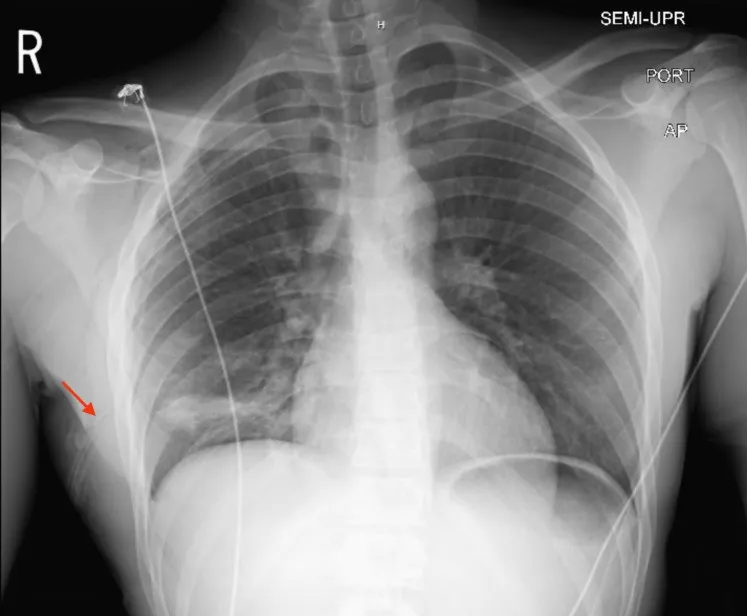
Chest x-ray after right chest tube placement.
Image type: radiology (x_ray)